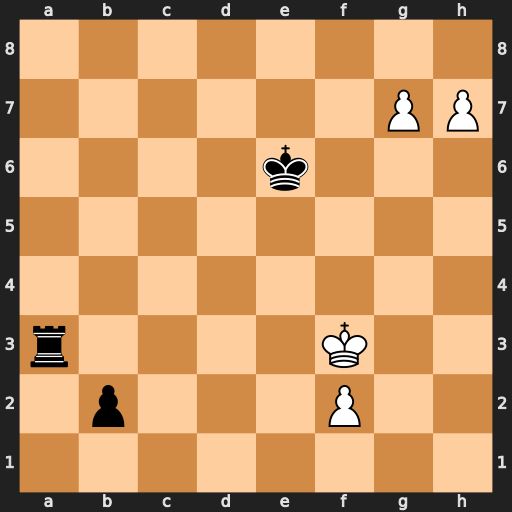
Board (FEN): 8/6PP/4k3/8/8/r4K2/1p3P2/8
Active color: w
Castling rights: -
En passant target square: -
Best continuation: Kg2 b1=Q g8=Q+